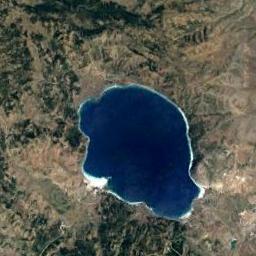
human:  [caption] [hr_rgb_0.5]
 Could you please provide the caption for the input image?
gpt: Many trees are beside the lake .

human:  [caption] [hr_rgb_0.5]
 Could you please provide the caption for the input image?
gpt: The lake in the picture looks like a triangle .

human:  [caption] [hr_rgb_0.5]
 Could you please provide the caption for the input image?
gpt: On the yellow-brown ground, There is an almost elliptical blue lake with sparse green vegetation on the ground .

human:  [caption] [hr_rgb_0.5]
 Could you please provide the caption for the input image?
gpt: The lake lies in a mountainous area covered with some vegetation and the water is blue .

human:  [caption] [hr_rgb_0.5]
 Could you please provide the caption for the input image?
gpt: There are brown bare land and some green land around the blue lake .